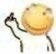
Label: emoji